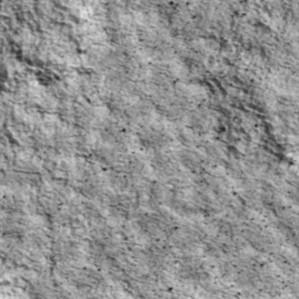
Label: non_frost